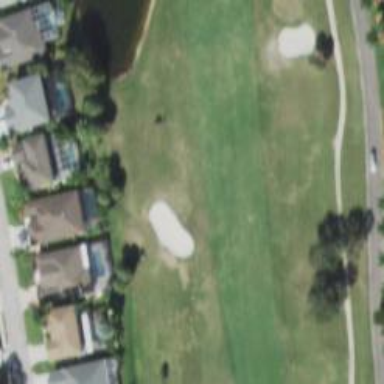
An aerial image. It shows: Golf hole.